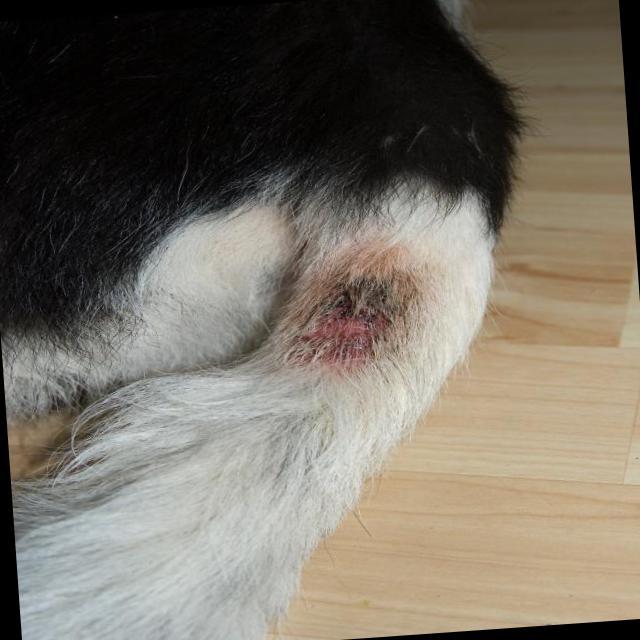
Canine dermatitis — inflammation of the skin presenting with erythema, pruritus, papules, and excoriation. May be allergic, contact, or atopic in origin.